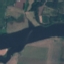
Label: River